Brain MRI, t1w sequence, axial 2D slice.
Patient: age 20, sex F, weight 90 kg, height 1.9 m
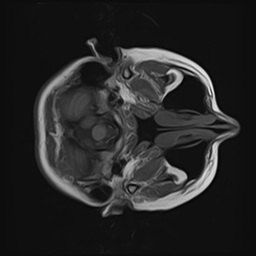